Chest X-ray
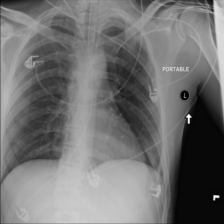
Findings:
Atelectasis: negative
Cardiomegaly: negative
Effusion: negative
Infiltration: negative
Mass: negative
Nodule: negative
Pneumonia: negative
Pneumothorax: negative
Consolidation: negative
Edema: negative
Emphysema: negative
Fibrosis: negative
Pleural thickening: negative
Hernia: negative